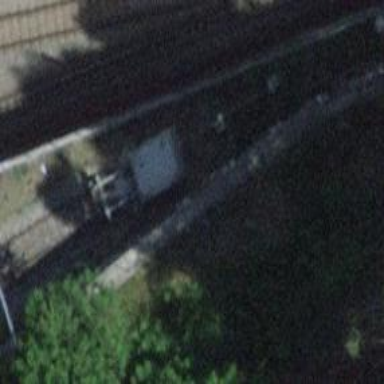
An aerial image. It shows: Railway buffer stop.